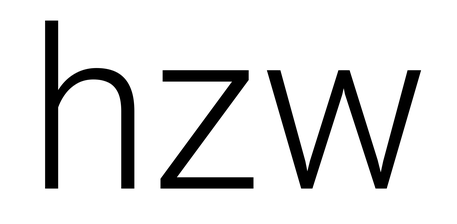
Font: Roboto_Light